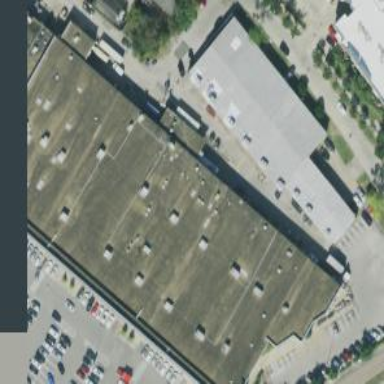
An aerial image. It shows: Retail building that is part of mall.